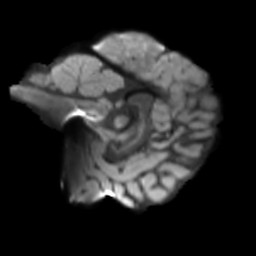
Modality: T2w
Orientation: sagittal
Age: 19
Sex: female
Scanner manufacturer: siemens
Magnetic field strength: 3 T
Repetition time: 3.23 s
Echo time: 0.0892 s